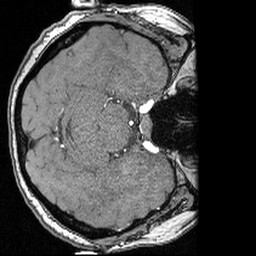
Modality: angio
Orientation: axial
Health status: ill
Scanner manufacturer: siemens
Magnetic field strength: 3 T
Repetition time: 0.022 s
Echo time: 0.00395 s